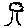
Label: tree